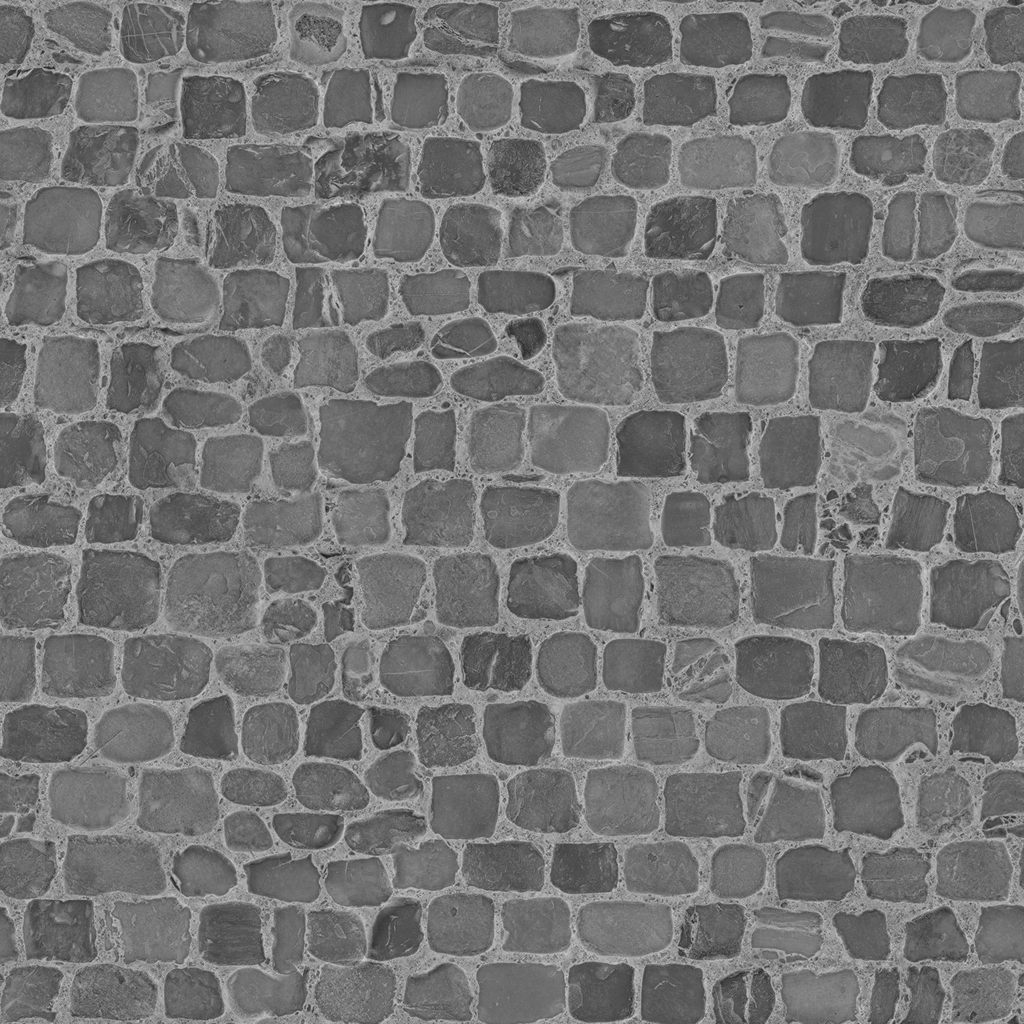
Texture map type: Roughness